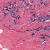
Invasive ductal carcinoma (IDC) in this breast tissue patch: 0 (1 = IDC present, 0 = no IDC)